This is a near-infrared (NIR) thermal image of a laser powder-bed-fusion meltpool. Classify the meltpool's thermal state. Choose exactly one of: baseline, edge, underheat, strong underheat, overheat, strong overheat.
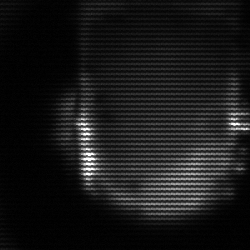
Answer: baseline